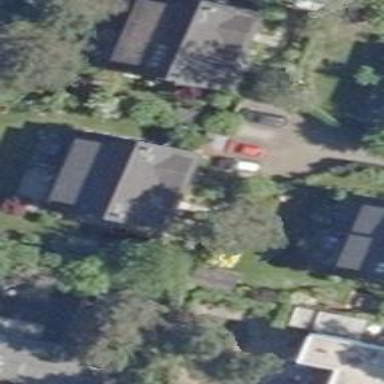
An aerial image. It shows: Simple and straightforward house.